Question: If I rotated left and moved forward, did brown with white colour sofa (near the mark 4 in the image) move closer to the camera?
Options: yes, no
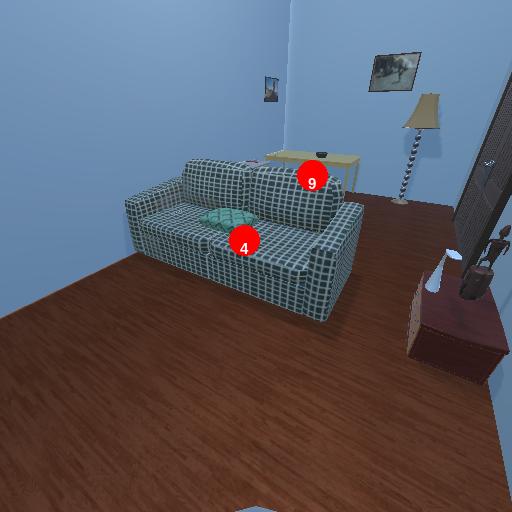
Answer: yes